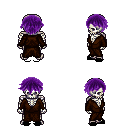
a pixel art fantasy rpg character, male body template, skeleton, brown robe, teal pants, purple short bangs hairstyle, black slippers, four views (front, back, left, right), 2x2 character sprite sheet, small pixel art, hard edges, no anti-aliasing